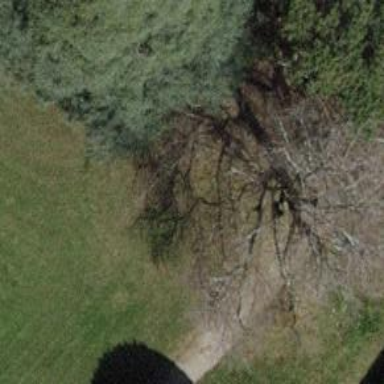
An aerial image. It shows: Single tag "natural: tree."